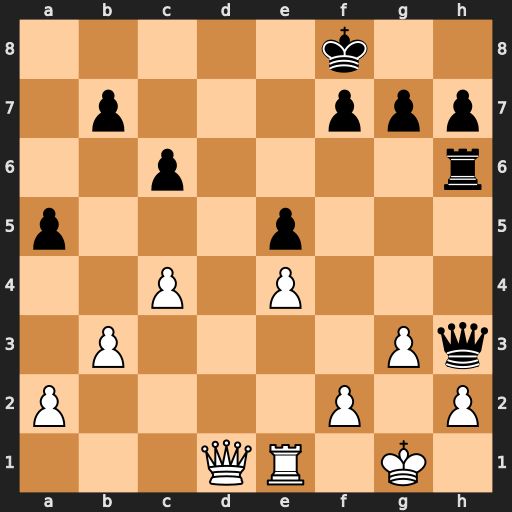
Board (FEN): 5k2/1p3ppp/2p4r/p3p3/2P1P3/1P4Pq/P4P1P/3QR1K1
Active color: w
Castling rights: -
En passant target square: -
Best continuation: Qd8#